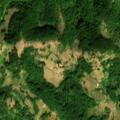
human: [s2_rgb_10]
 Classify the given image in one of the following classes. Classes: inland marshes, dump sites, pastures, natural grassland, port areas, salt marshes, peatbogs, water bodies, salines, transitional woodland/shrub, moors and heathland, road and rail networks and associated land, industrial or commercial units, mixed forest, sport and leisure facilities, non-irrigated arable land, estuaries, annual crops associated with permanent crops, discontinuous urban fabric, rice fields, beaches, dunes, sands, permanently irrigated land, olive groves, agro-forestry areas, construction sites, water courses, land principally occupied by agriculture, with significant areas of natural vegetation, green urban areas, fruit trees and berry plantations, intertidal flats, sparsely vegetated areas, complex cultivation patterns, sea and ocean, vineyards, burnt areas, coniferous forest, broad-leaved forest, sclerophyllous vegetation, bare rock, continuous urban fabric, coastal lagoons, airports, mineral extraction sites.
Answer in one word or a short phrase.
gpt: land principally occupied by agriculture, with significant areas of natural vegetation, broad-leaved forest